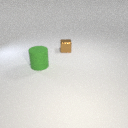
large green rubber cylinder in front of small brown metal cube